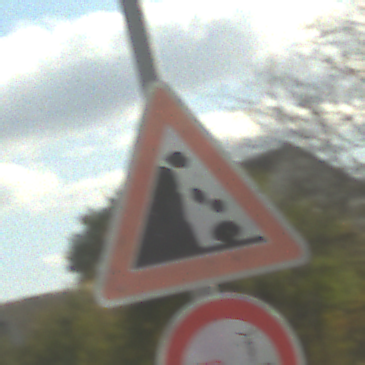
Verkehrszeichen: SteinschlagLinks
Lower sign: VerbotUeberholenEinspurigeFahrzeuge
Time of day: MorningAfternoon
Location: Outdoor (RoadRail)
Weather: PartlyCloudy
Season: NotSpecified
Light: Natural